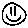
Label: smiley face